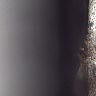
Metastatic tissue present: no